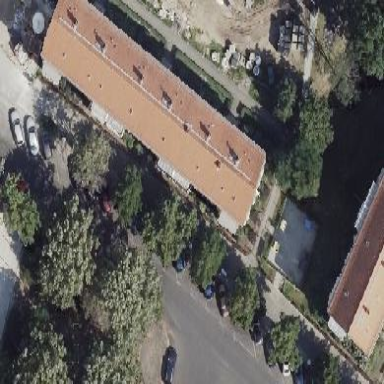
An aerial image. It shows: Hipped-roof building with apartments.